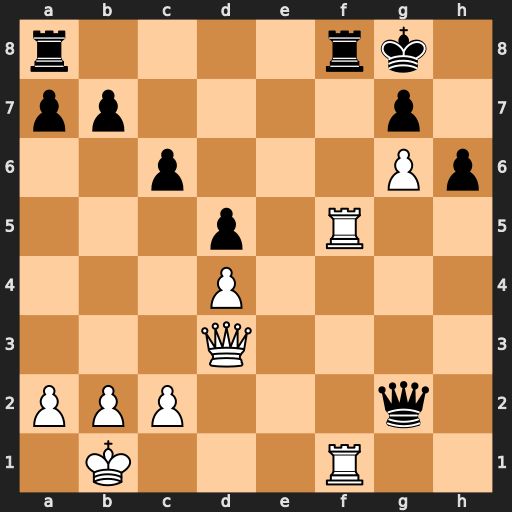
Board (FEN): r4rk1/pp4p1/2p3Pp/3p1R2/3P4/3Q4/PPP3q1/1K3R2
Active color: w
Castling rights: -
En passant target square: -
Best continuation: Rxf8+ Rxf8 Rxf8+ Kxf8 Qf5+